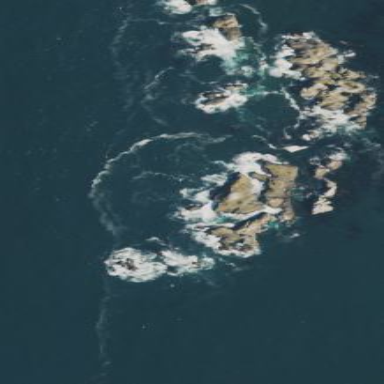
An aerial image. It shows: Islet along the coastline.